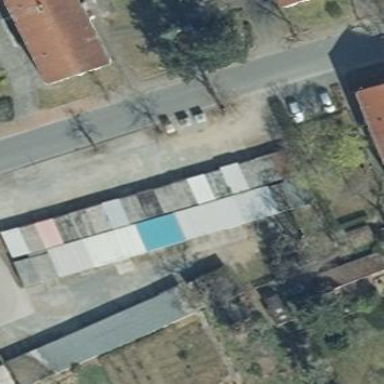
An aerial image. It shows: Flat roofed garages.